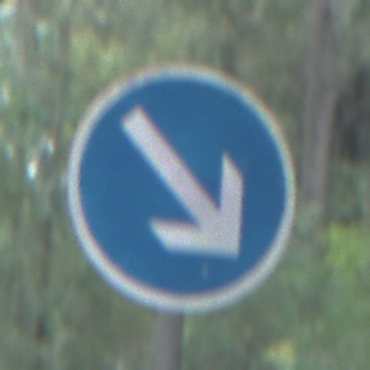
Verkehrszeichen: VorgeschriebeneVorbeifahrtRechts
Umgebung: Outdoor, Nature
Tageszeit: SunriseSunset
Wetter: NotSpecified
Licht: Natural
Jahreszeit: Autumn
Kontrast: MediumContrast